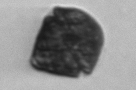
Label: Scrippsiella